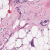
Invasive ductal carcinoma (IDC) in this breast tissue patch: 1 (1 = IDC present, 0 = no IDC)